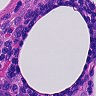
Metastatic tissue present: no